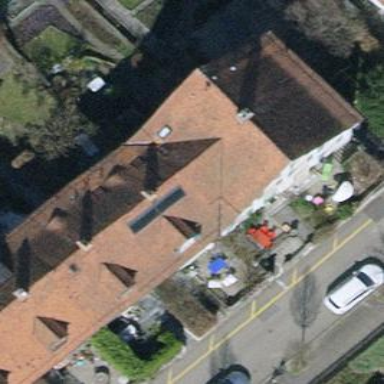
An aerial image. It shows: Building with tile roof.